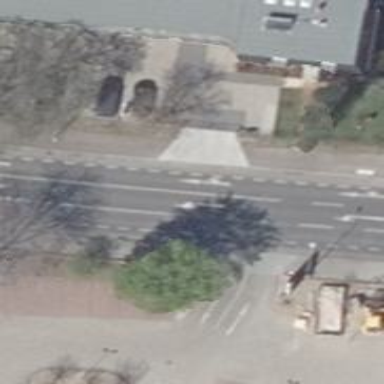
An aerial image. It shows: Secondary road with asphalt surface and sidewalks on both sides. There is lane for cyclists on both sides of the road.